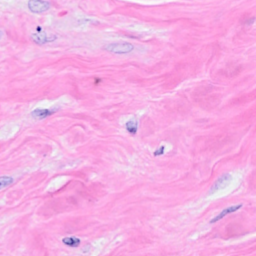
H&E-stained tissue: Breast